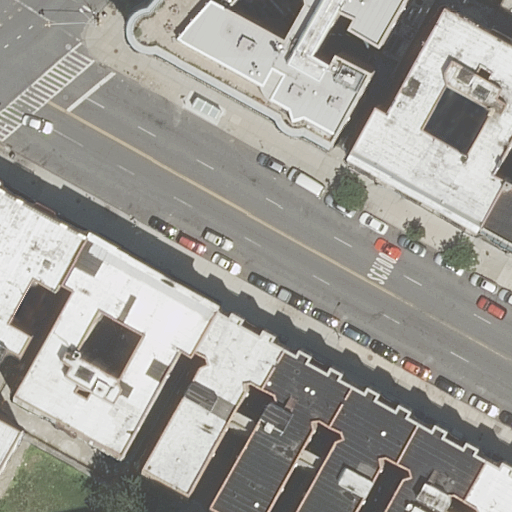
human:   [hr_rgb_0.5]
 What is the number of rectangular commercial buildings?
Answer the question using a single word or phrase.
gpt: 0

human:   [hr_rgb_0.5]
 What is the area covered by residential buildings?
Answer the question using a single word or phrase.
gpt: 3821m2

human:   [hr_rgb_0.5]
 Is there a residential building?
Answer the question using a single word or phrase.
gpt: yes

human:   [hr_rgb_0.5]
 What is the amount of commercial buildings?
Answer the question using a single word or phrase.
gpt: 0

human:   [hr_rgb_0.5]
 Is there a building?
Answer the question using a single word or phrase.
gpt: yes

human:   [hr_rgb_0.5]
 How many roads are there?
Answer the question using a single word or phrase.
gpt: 2

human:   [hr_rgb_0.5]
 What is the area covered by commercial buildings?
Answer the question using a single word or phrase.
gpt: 0m2

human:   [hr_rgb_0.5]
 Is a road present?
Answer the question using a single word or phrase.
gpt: yes

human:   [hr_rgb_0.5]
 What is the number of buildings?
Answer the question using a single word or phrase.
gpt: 10

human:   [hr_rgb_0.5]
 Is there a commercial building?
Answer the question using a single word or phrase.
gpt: no

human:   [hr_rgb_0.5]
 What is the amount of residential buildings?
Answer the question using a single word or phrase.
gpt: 10

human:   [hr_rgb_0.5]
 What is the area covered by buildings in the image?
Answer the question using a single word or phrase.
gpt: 3821m2

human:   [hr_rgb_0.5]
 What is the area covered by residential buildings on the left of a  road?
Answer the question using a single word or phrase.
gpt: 1558m2

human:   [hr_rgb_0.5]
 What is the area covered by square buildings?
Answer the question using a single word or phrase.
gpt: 0m2

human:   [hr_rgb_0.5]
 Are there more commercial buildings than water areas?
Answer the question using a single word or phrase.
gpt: no

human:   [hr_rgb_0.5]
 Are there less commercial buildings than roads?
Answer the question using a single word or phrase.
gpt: yes

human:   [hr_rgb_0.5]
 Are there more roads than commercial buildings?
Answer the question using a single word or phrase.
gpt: yes

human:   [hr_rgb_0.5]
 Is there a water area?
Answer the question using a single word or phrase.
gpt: no

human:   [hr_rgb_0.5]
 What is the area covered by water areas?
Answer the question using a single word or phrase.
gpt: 0m2

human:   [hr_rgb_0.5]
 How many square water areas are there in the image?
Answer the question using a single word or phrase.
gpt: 0

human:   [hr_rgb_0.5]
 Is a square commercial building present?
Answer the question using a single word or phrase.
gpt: no

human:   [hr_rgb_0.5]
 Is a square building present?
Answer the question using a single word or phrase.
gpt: no

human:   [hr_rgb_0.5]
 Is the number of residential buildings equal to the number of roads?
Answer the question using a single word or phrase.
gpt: no

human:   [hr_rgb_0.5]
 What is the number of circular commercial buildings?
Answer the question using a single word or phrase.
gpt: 0

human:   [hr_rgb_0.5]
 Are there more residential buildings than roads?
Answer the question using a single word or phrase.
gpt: yes

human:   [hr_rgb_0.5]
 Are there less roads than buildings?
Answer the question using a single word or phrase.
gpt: yes

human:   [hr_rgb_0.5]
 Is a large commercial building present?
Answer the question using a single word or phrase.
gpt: no

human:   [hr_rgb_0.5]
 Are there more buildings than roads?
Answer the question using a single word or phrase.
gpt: yes

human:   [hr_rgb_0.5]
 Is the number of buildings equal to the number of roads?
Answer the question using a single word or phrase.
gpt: no

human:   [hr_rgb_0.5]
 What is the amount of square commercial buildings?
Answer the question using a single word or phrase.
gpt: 0

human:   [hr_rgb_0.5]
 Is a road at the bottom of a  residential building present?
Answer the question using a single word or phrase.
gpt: yes

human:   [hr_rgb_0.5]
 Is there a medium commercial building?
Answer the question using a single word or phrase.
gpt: no

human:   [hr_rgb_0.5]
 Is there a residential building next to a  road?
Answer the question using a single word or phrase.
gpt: yes

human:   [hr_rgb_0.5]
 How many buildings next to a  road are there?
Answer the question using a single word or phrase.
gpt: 10

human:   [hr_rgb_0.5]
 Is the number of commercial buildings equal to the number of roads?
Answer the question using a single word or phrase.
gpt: no

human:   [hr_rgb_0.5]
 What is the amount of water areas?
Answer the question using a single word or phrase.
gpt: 0

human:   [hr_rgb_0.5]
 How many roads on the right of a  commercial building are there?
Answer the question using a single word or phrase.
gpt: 0

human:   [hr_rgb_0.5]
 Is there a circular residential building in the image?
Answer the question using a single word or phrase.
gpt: no

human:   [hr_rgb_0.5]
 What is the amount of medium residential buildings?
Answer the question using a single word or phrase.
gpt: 4

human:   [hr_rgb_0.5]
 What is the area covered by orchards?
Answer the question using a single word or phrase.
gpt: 0m2

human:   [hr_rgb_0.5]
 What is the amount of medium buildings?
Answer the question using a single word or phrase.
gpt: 4

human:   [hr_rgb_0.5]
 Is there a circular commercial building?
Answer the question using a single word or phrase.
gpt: no

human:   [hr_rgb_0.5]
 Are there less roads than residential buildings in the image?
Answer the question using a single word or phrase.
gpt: yes

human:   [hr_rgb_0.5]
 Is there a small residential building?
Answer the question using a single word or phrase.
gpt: yes

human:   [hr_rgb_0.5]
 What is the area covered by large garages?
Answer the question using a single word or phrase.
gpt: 0m2

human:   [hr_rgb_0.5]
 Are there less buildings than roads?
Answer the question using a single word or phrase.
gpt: no

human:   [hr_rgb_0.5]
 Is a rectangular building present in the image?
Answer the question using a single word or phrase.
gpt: yes

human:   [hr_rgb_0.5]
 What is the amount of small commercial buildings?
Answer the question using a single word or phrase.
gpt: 0

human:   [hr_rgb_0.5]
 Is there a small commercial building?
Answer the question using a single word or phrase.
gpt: no

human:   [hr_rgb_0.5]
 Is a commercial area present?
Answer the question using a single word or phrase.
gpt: no

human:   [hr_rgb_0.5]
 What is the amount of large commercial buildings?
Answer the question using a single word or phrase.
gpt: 0

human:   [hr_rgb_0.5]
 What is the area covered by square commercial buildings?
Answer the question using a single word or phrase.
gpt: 0m2

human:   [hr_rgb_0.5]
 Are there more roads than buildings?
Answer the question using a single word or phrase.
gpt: no

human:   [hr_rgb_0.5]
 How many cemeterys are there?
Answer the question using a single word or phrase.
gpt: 0

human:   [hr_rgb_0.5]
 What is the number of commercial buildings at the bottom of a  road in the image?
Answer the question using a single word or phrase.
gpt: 0

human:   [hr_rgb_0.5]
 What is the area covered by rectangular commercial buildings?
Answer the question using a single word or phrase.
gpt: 0m2

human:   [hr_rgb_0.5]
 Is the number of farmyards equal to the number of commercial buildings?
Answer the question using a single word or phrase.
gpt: yes

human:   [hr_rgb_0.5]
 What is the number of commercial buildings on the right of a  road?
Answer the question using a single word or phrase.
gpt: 0

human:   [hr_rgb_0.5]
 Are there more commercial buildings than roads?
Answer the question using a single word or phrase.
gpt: no

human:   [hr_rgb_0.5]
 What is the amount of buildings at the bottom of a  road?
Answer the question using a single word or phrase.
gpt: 9

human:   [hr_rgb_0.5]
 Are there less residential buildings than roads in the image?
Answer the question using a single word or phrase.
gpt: no

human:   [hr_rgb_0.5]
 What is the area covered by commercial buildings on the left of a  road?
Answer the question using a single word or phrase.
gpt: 0m2

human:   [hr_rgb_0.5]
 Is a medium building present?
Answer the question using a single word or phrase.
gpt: yes

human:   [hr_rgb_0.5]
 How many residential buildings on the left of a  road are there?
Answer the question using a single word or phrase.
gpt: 2